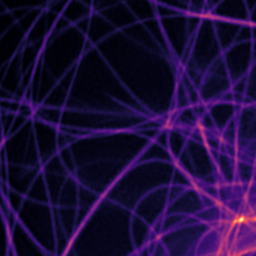
Label: Super-resolution Microtubules image